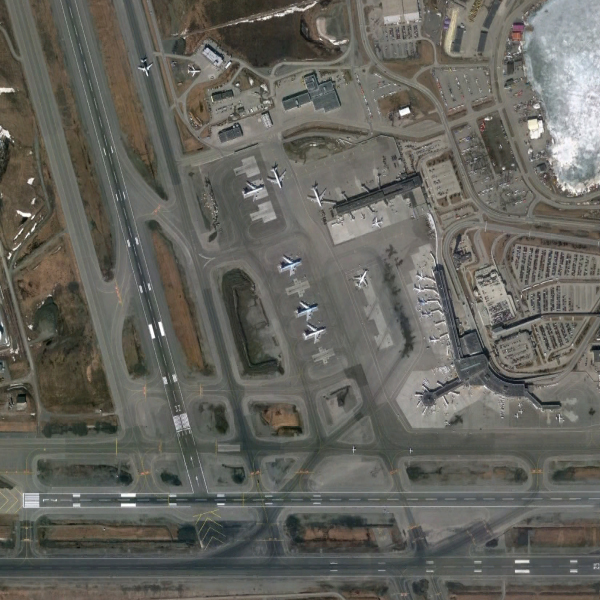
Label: Airport